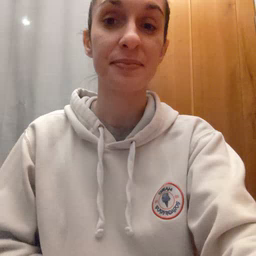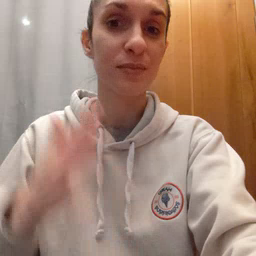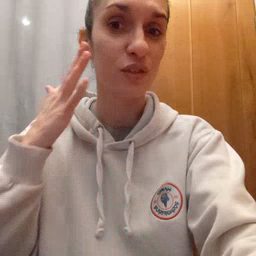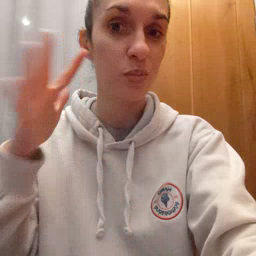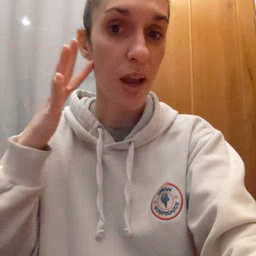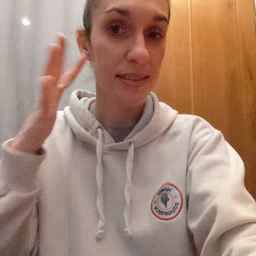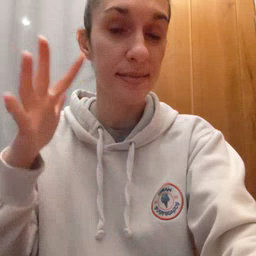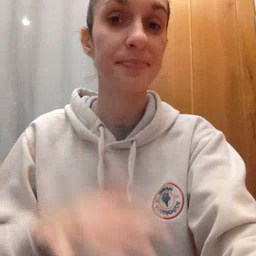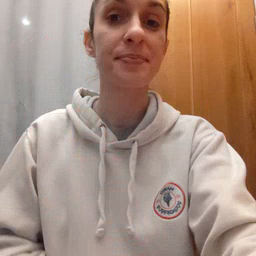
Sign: noisy